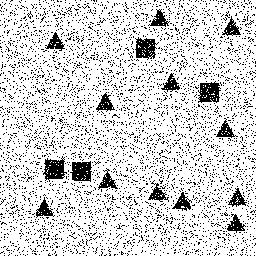
Squares: 4
Triangles: 12
Stars: 0
Total shapes: 16